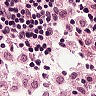
Metastatic tissue present: no